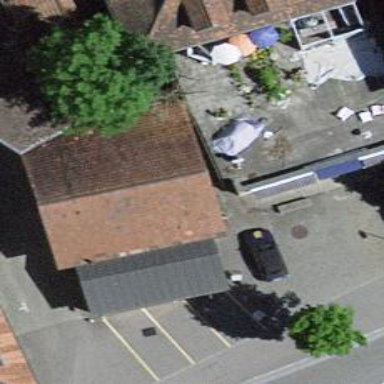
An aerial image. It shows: Garage.